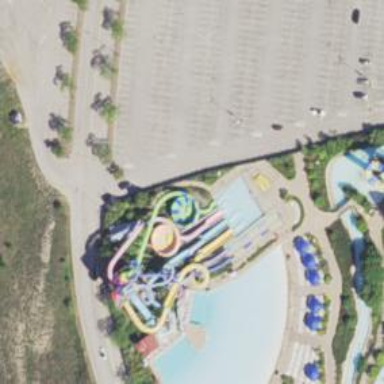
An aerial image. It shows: Water slide attraction.